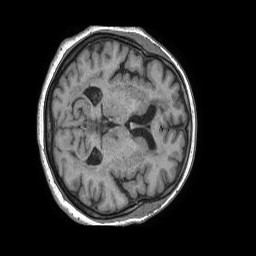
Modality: T1w
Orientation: axial
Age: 55
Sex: female
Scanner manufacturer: philips
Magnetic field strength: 1.5 T
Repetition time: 0.007768 s
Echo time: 0.003613 s